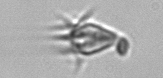
Label: Paratontonia_gracillima